Question: I use mvc4/razor.I need a popup like the image attached.
I Got the jquery from coda for creating popup.
<URL>
But how to get details from a database to load it into the jquery popup?
(I created this image taking stackoverflow as example.On mouseover the "username", creates a popup with the userdetails)

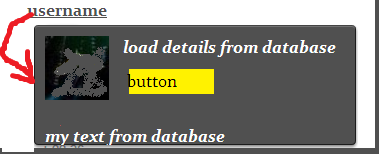
Answer: That is a very big question, and a detailed and complete answer would take a long time for someone to write for you. I can, however, give you some pointers to get started.
There are really three things you will need to be able to do to achieve what you are trying to do. I suggest you work on these one at time, and each step will build you up to your final goal.
Your first step is to get the user details to show up on the page. It is unclear from your question whether or not you can do this already. If not, I suggest you read up on 'EntityFramework' - this will get you started.
Next, make the pop-up display a random string of text. Again, it is unclear if you already know how to do this. If not have a closer look at the tutorial you linked to and try and get it working.
The next step is to be able to load the user details via 'AJAX', and probably render the result as a 'PartialView', or maybe in 'JSON' format. Google for some tutorials on 'MVC' 'AJAX' and 'Partial Views'.
Your last step will be to put it all together. You will need to modify the JQuery in Step 2 to load the user details via AJAX as in Step 3.